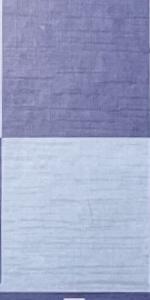
Label: Empty